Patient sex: M
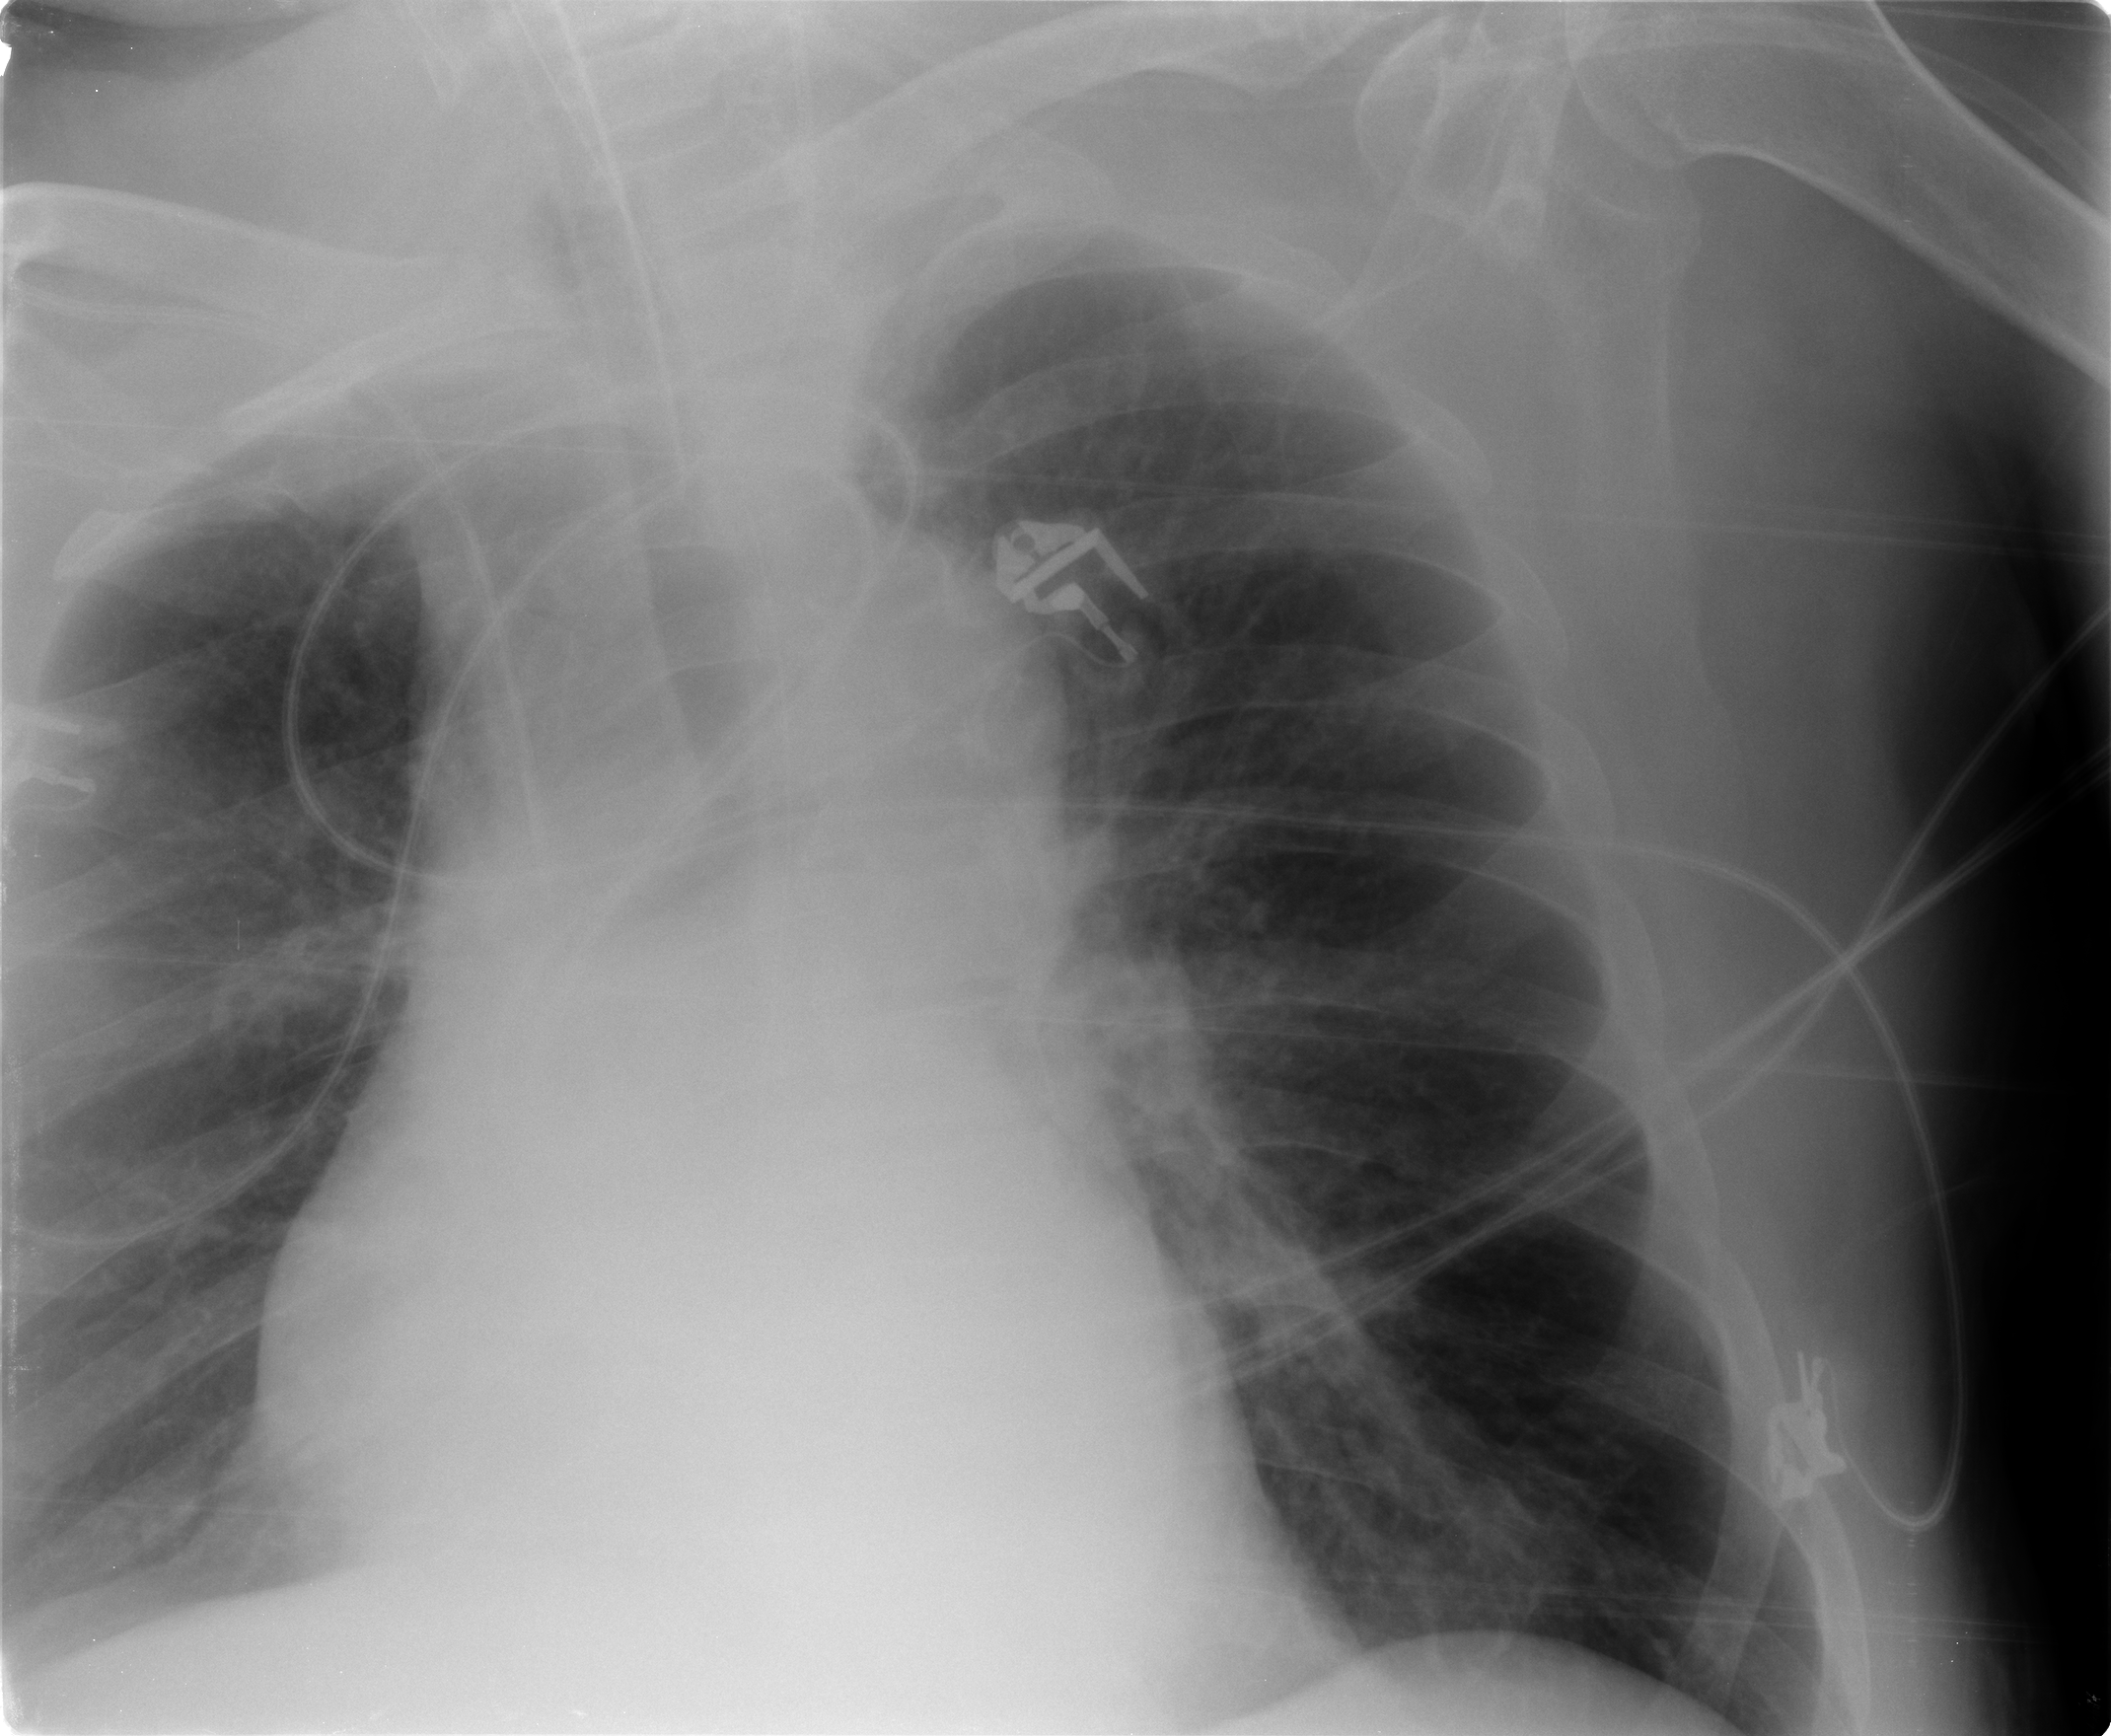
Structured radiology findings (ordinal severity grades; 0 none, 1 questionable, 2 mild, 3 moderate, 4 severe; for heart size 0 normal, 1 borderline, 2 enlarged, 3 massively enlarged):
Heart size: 1
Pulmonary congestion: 1
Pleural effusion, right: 0
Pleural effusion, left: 0
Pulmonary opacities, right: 0
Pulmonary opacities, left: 2
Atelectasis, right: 0
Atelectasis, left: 2